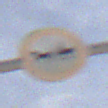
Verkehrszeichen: VerbotGespannfuhrwerke
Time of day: MorningAfternoon
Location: Outdoor (Suburban)
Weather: PartlyCloudy
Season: NotSpecified
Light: Natural